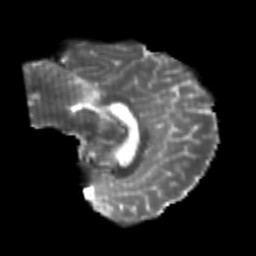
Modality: T2w
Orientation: sagittal
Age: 21
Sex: female
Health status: healthy
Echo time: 0.074 s